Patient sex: M
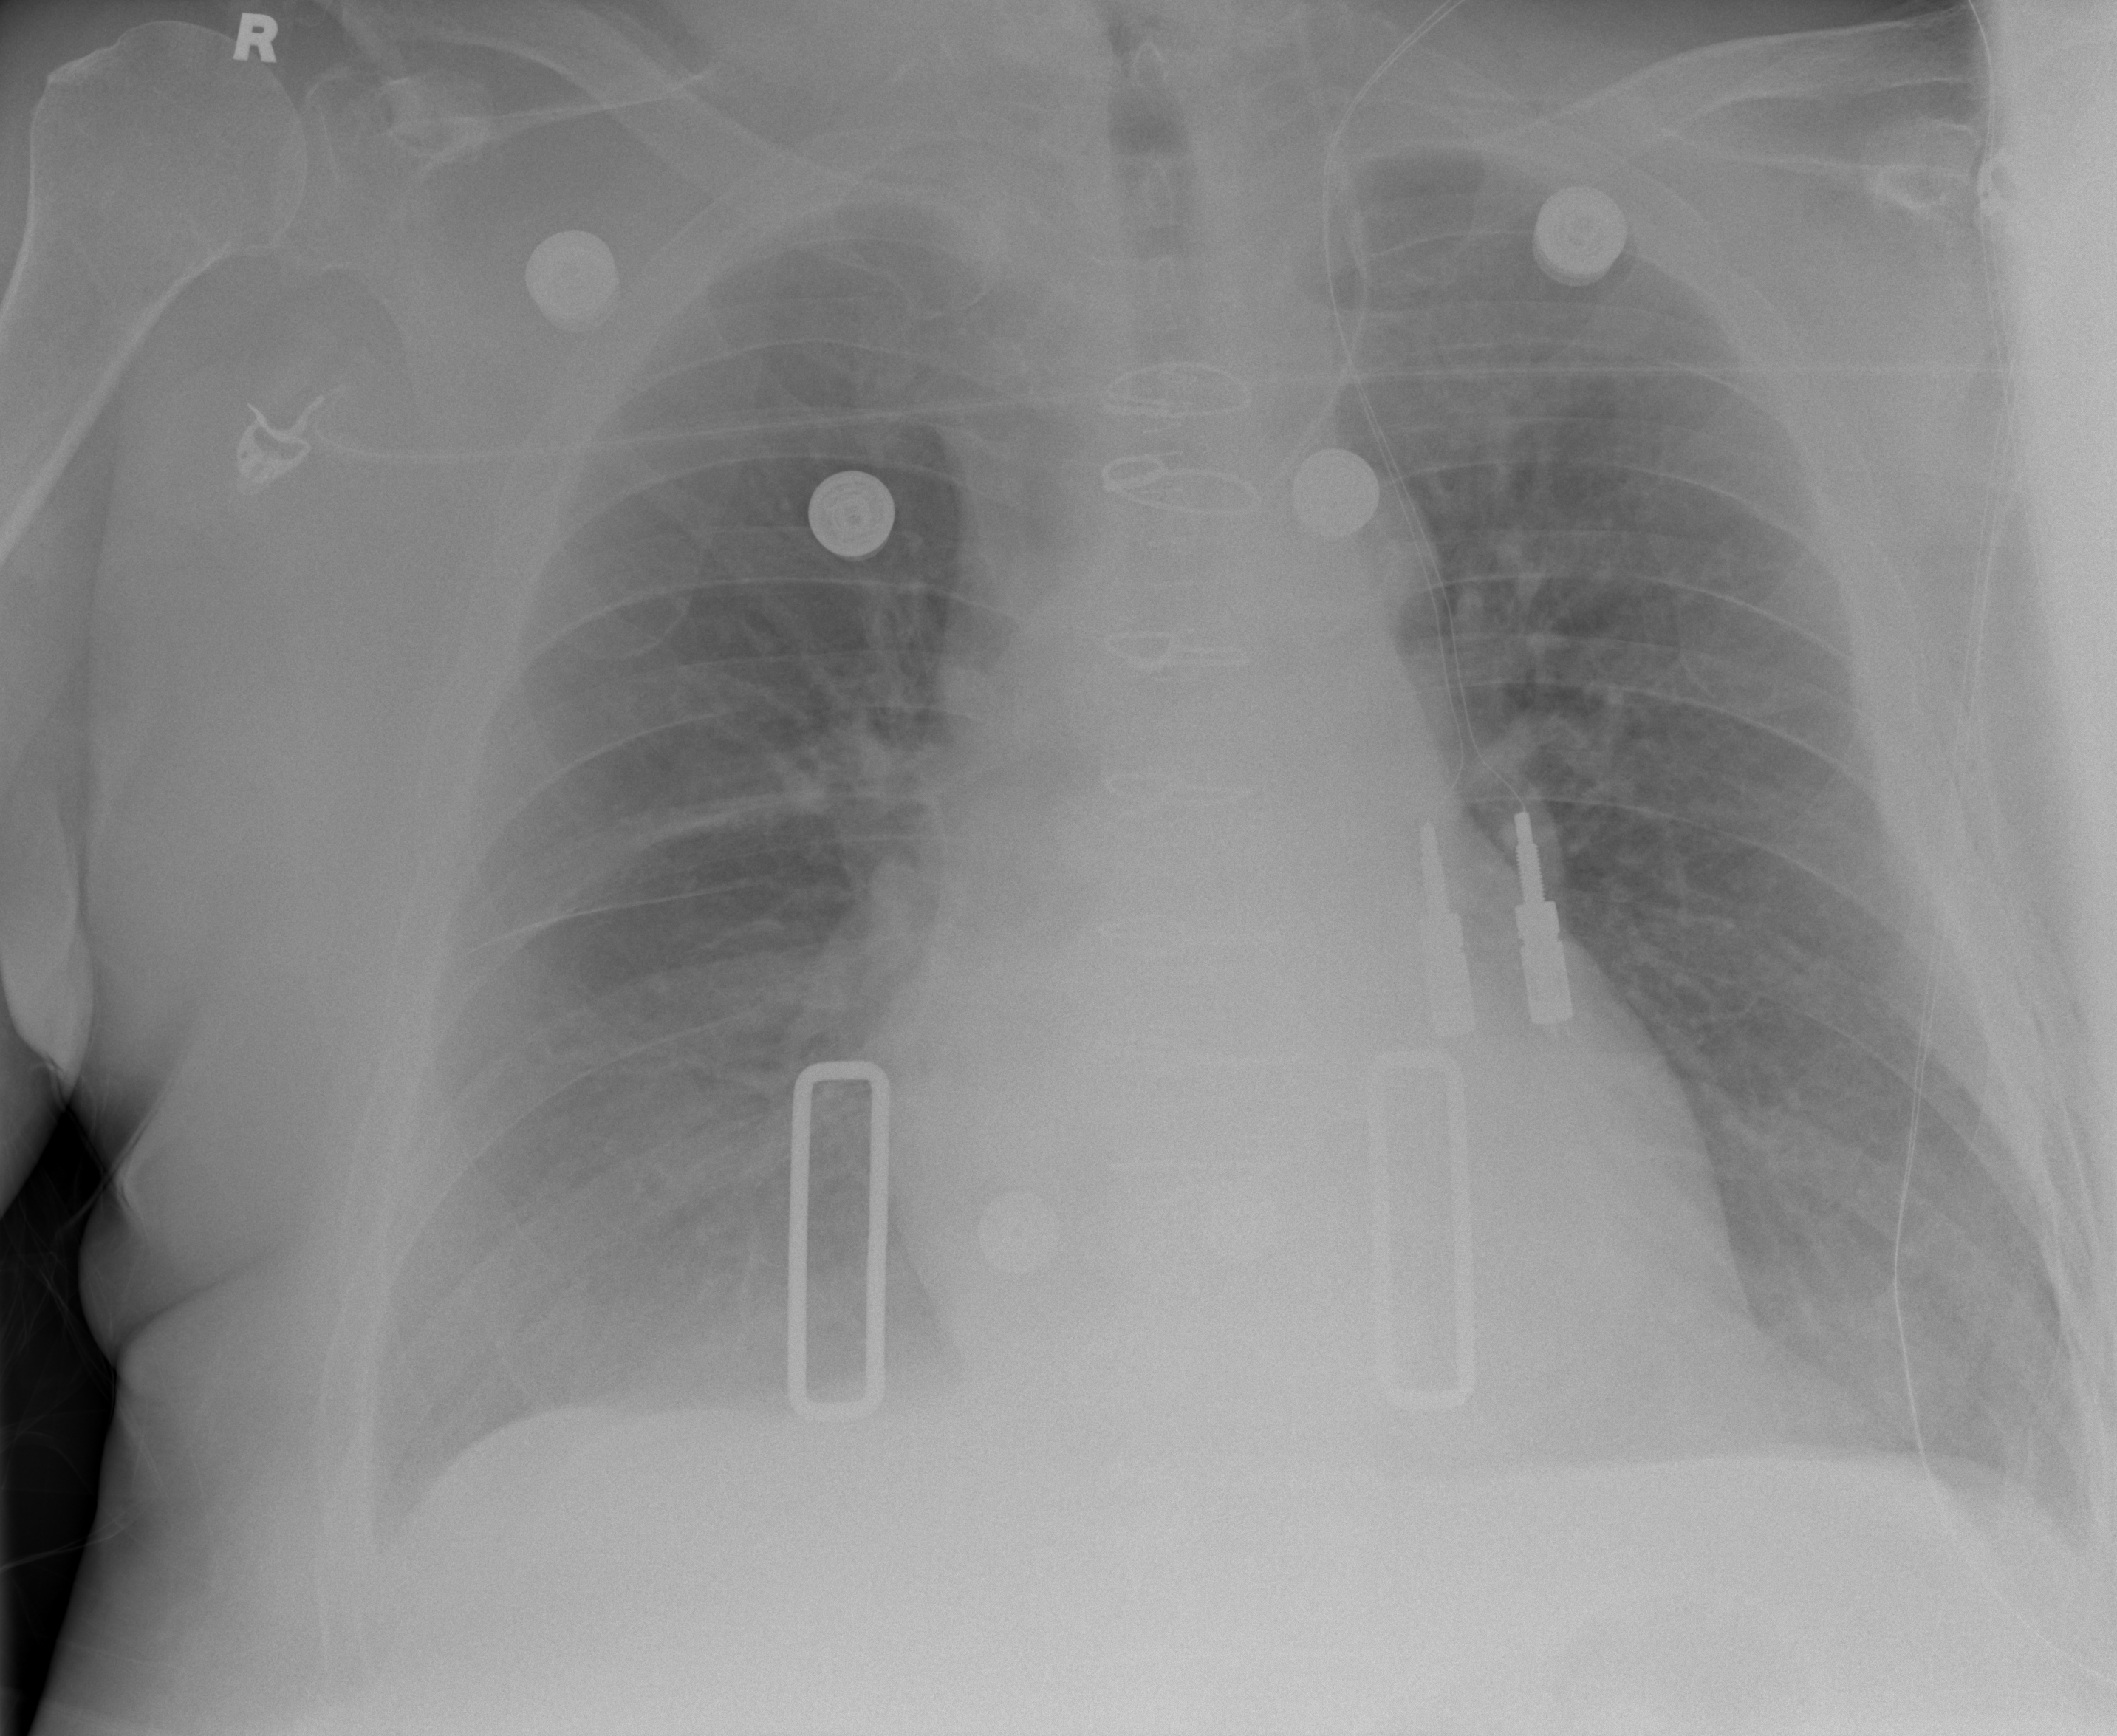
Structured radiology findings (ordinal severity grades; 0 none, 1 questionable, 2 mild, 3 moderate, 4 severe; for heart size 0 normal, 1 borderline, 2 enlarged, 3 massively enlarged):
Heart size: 1
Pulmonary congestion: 0
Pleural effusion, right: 2
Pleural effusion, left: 1
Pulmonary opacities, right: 0
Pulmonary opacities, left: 0
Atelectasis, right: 1
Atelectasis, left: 2